Field crop: tomato
Growth stage: 1
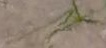
Species: cyperus